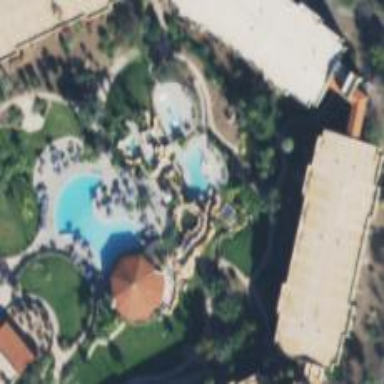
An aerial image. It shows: Water slide attraction.